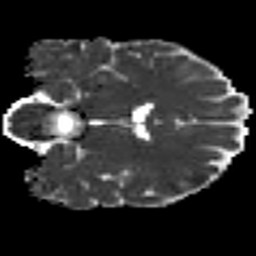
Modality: MD
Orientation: coronal
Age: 30
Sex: female
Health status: ill
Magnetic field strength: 3 T
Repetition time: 8.4 s
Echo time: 0.0926 s